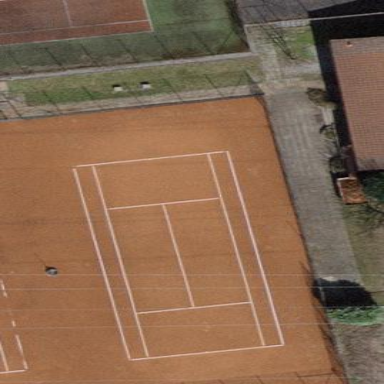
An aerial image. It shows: Tennis court on the leisure land pitch.